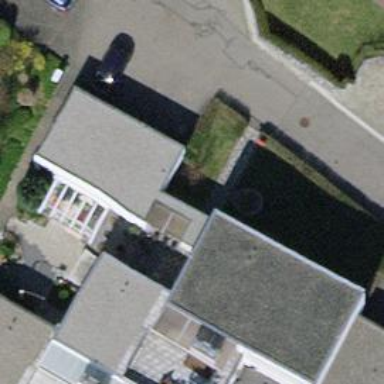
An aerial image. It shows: Group of garages.